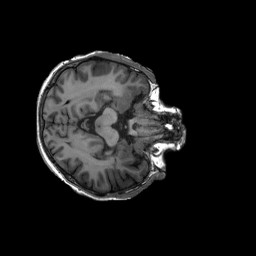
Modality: T1w
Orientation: axial
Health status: ill
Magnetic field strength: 3 T